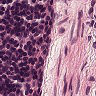
Metastatic tissue present: no